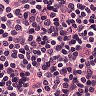
Metastatic tissue present: no